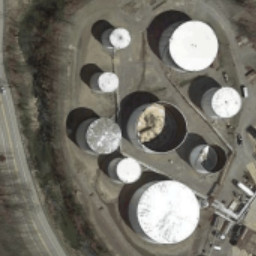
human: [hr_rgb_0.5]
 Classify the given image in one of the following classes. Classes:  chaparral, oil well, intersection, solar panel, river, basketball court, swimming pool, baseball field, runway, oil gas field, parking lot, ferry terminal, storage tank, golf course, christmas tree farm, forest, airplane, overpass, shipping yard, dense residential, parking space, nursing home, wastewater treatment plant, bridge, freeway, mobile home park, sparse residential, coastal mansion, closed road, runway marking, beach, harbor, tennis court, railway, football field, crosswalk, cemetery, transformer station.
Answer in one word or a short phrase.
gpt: storage tank